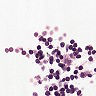
Metastatic tissue present: no